Question: I am trying to grab the 1st and 2nd argument using sys but i am unable to do so this is the code i am using :
'''
import sys
import os
from PIL import Image
image_folder=sys.argv[1]
image_folder2=sys.argv[2]
print(image_folder)
'''
> File "C:/Users/hp/PycharmProjects/test sys/test.py", line 4, in
image_folder=sys.argv[1]
IndexError: list index out of range
Any kind of help is appreciate[enter image description here][2]

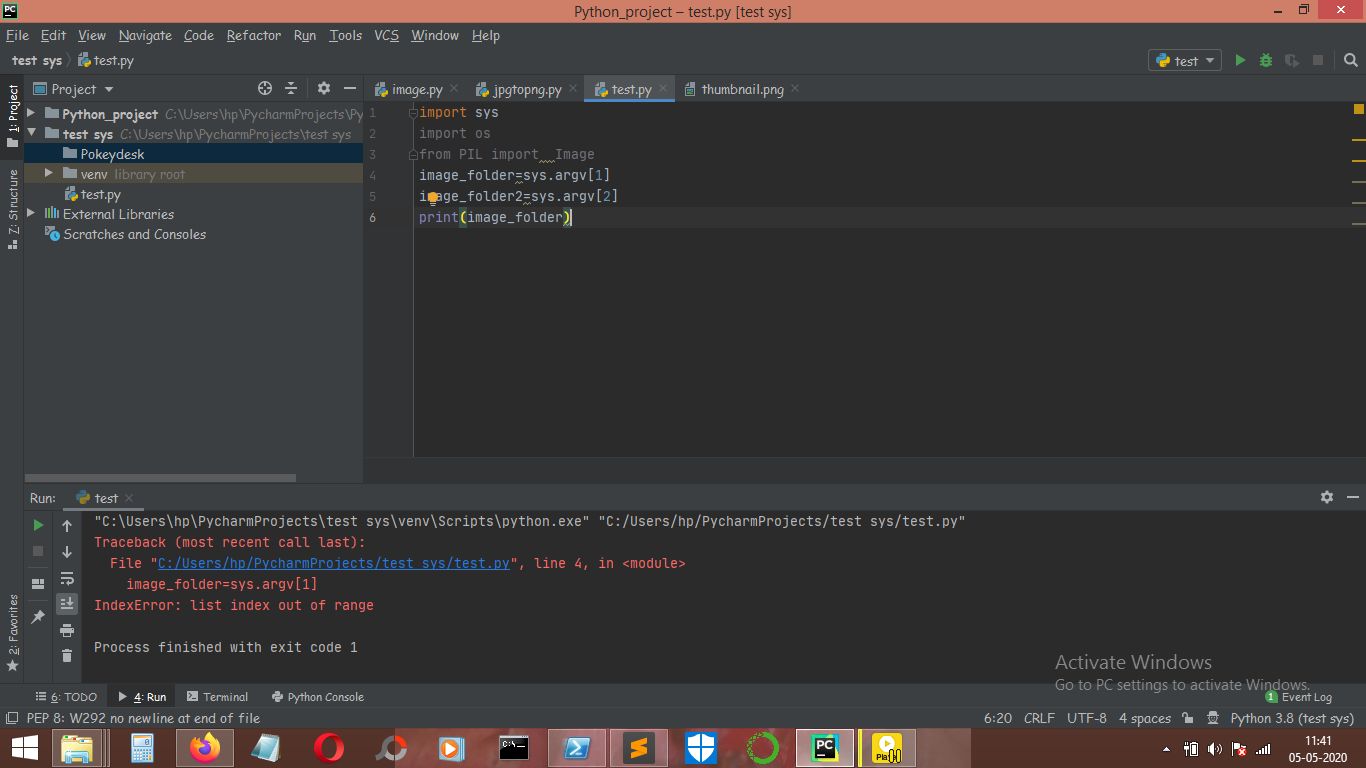
Answer: You need to pass the command line arguments from the run configuration.